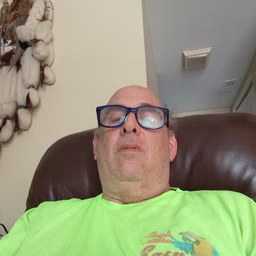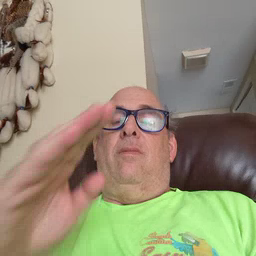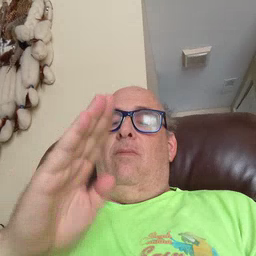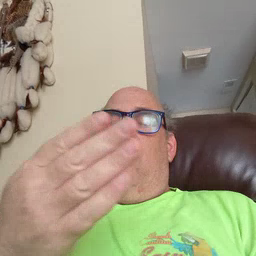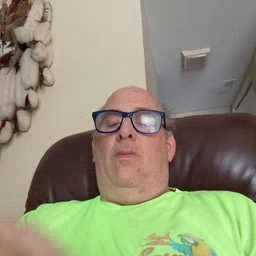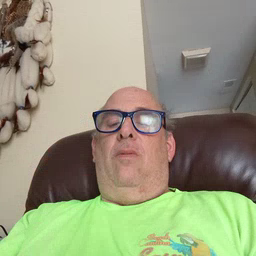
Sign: book